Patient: sex M, age 48
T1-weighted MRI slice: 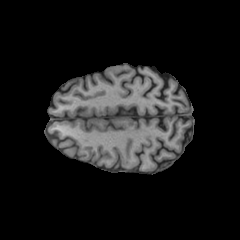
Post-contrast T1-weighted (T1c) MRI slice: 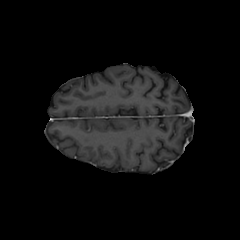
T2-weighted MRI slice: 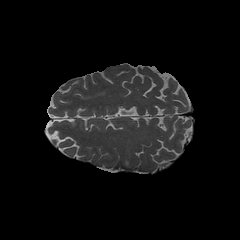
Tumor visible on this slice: no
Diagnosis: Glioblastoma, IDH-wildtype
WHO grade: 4